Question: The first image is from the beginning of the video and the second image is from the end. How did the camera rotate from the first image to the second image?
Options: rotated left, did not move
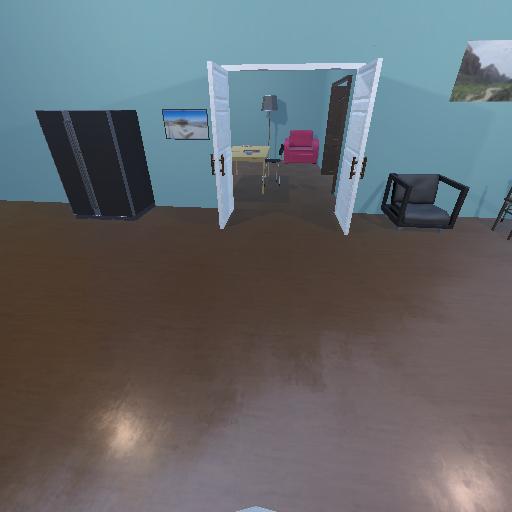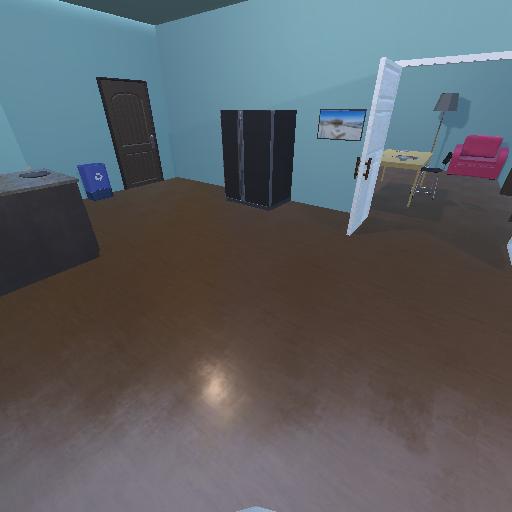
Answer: rotated left